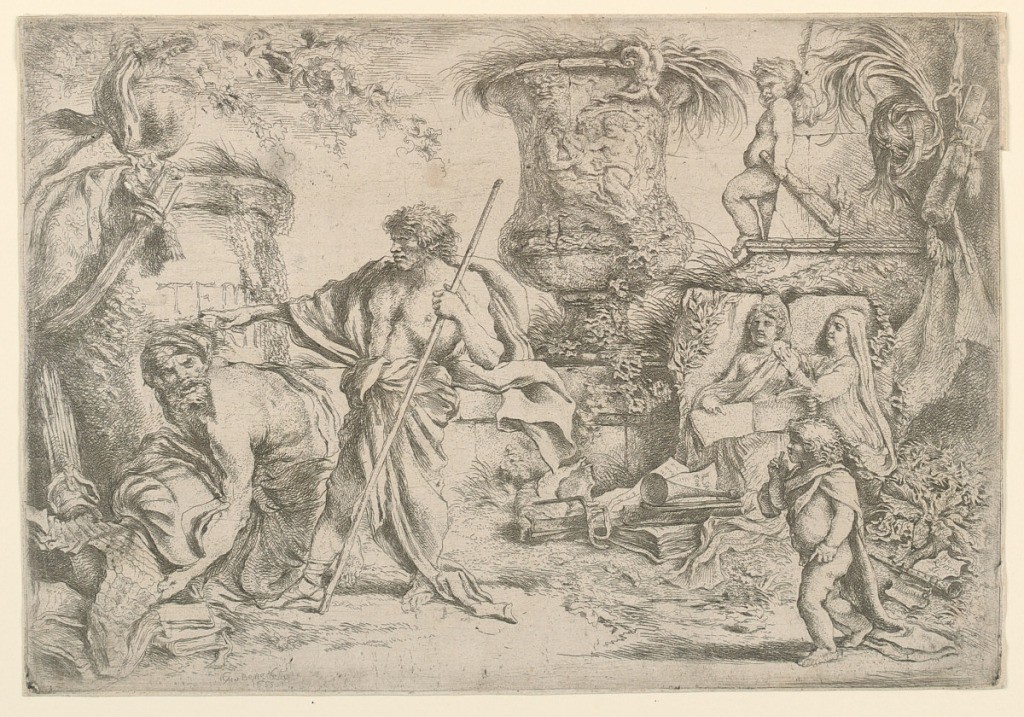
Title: Allegory of Transience
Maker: Giovanni Benedetto Castiglione, Italian, 1609–1664
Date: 1655
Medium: Etching on paper
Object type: Print
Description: Scene of two shepherds and a boy among classical ruins. At right, a kneeling male figure wearing a turban crouches near a quiver of arrows. To his right, a standing figure with a shepherd's staff points his right hand towards an inscription on a curved wall. At right, a small boy in a cape holds a finger to his mouth. Behind him, a woman washes the face of a man (possibly a sculpture). Standing on the wall at upper right near a large carved urn is a cherub figure holding a bat.